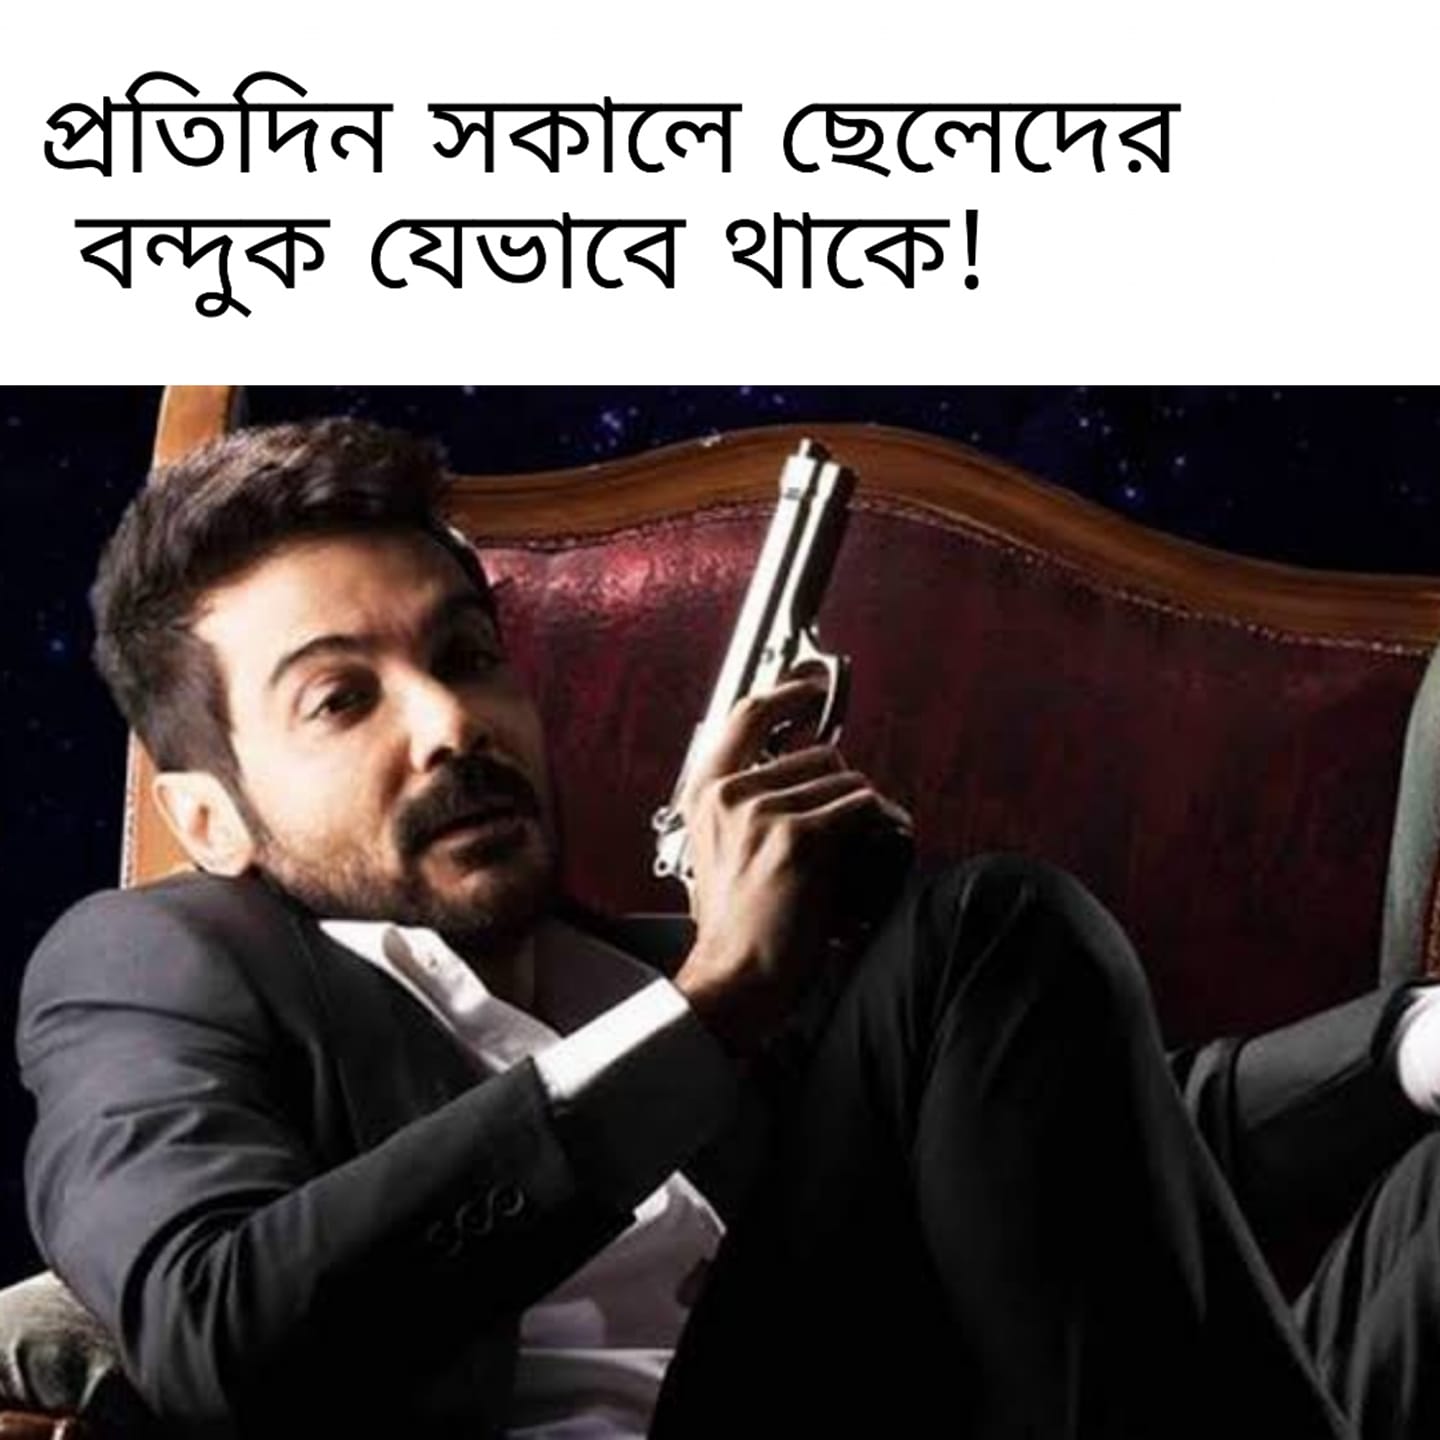
Caption: প্রতিদিন সকালে ছেলেদের বন্দুক যেভাবে থাকে !
Label: non-hate